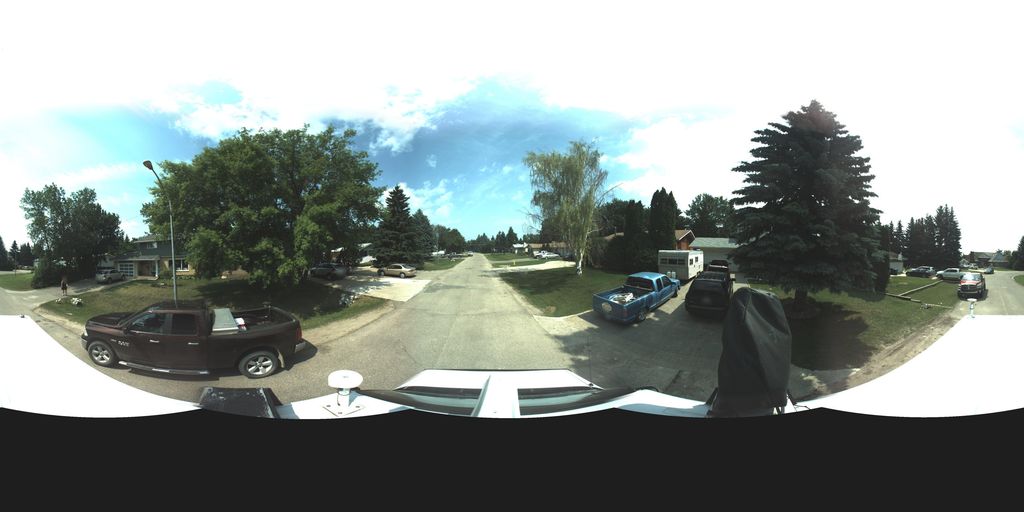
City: saskatoon